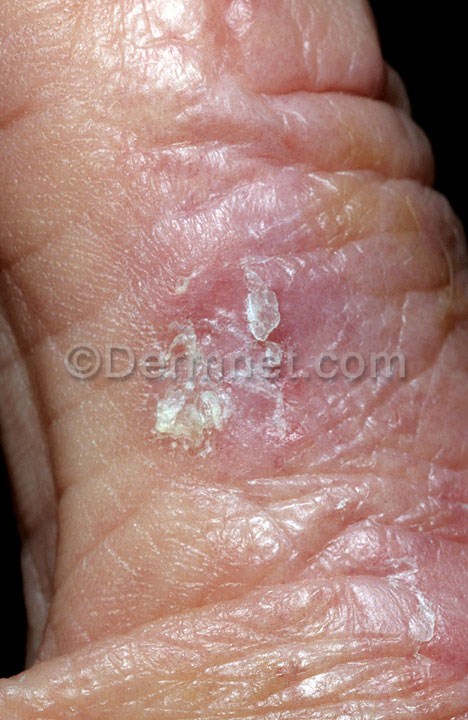
Disease: Actinic Keratosis Basal Cell Carcinoma and other Malignant Lesions